Current action and preconditions to check: trajectory_clear

Your task: For each precondition in the list above, predict whether it will hold at this action.

Consider the current scene as observed from the mobile robot's camera, and analyze the predicted future states of all dynamic agents (e.g., people, animals, vehicles, or any moving entities) within the NEXT SECOND.

IMPORTANT: Only answer "very likely" if you are absolutely certain—based on strong, clear evidence—that a dynamic agent will violate the precondition in the predicted future state. Do NOT answer "very likely" for unlikely, ambiguous, or low-probability risks.

Ask yourself for each precondition: Is there a high probability, with clear and convincing evidence, that the predicted future states of any dynamic agent will interfere with the predicted future state of the currently executing action within the NEXT SECOND, causing that precondition to fail?

Assess the risk level based on these predictions. Use "likely" or "very likely" if motions create a clear risk of interference.

Use "neutral" or "improbable" if agents are nearby but their predicted paths are clearly diverging or non-conflicting.

Failure Risk Categories: "very improbable", "improbable", "neutral", "likely", "very likely"

Answer Format: Output ONLY the probability_of_failure value from these categories: "very improbable", "improbable", "neutral", "likely", "very likely"

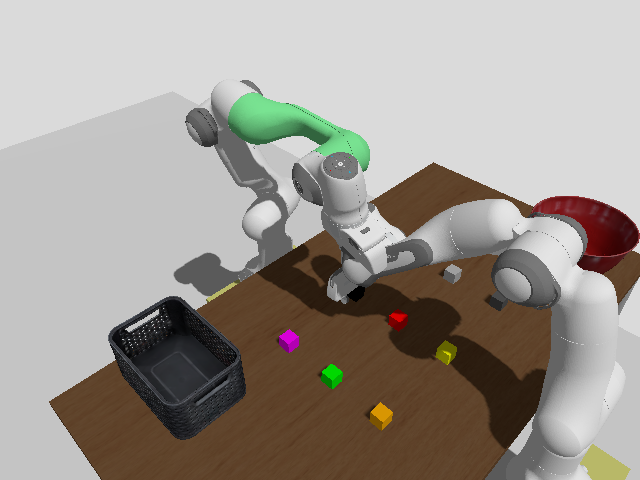

Answer: neutral